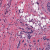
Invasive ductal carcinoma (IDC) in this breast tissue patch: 1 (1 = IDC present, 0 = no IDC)